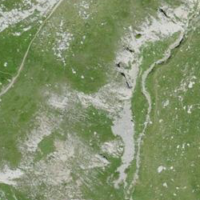
EUNIS habitat code: 26
Species observed at this site:
Adenostyles alpina
Hieracium villosum